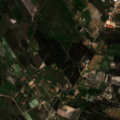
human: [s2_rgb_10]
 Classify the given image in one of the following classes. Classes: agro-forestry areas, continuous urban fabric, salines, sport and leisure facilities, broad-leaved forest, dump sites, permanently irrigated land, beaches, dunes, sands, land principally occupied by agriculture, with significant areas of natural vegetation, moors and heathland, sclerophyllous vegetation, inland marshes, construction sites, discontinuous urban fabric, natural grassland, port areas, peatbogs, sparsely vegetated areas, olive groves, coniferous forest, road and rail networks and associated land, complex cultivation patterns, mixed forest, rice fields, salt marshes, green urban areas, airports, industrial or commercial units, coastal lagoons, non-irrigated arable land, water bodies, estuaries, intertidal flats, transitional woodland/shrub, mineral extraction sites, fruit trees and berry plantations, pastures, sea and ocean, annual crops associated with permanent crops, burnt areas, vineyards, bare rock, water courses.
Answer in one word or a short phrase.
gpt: permanently irrigated land, land principally occupied by agriculture, with significant areas of natural vegetation, transitional woodland/shrub